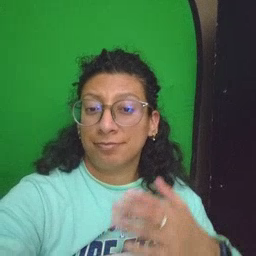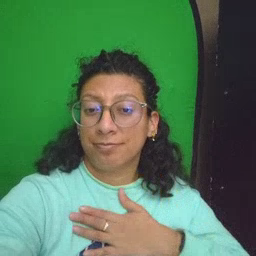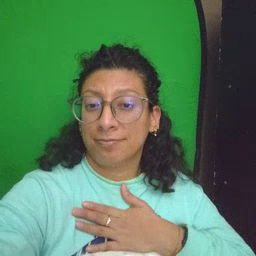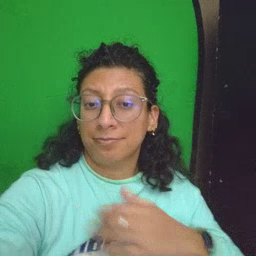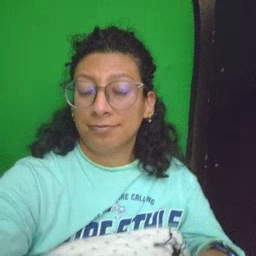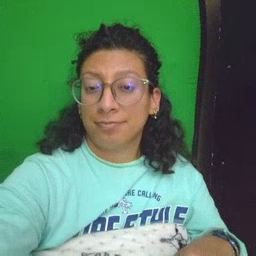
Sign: minemy